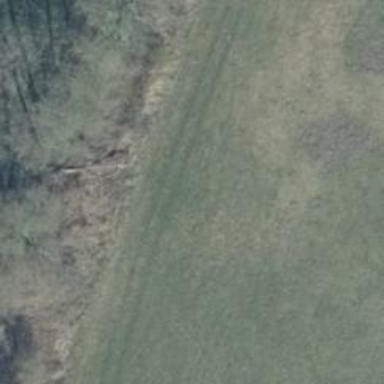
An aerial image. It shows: Hunting stand.